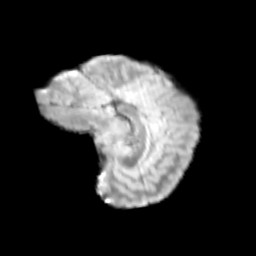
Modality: T2w
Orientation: sagittal
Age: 9
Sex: male
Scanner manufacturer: siemens
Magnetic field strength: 3 T
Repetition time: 3.8 s
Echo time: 0.07 s